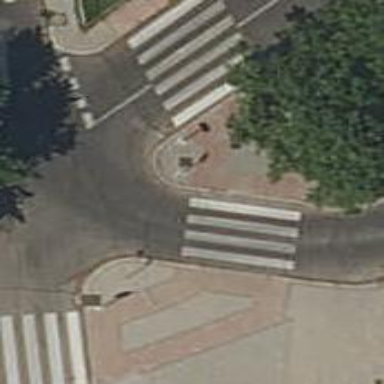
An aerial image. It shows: Uncontrolled zebra crossing on the road.